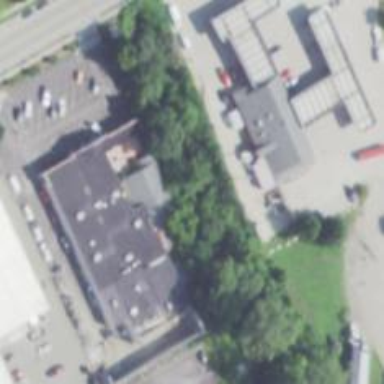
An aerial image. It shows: Building.